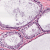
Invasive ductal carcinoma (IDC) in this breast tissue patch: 0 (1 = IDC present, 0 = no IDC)